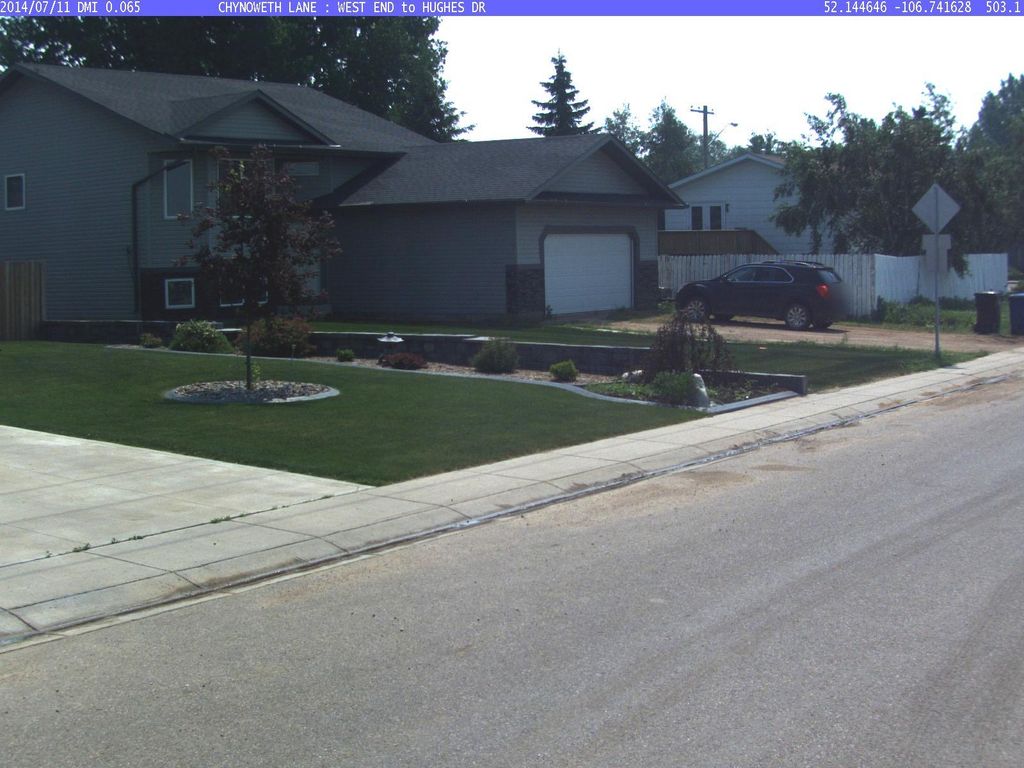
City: saskatoon